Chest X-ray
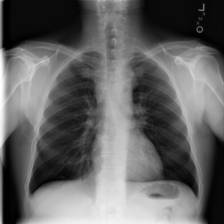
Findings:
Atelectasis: negative
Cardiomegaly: negative
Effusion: negative
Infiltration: negative
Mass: negative
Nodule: negative
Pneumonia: negative
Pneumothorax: negative
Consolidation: negative
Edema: negative
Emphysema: negative
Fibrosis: negative
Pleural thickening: negative
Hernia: negative